Field crop: tomato
Growth stage: 1
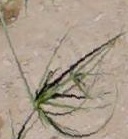
Species: cyperus